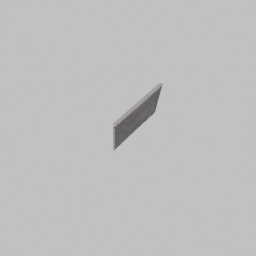
Label: decoration